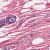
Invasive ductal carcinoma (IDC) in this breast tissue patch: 0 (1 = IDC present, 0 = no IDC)